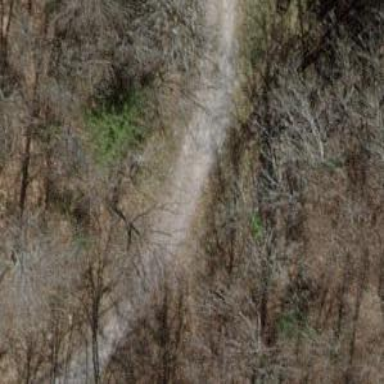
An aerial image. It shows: Rocky track with grade1 tracktype.